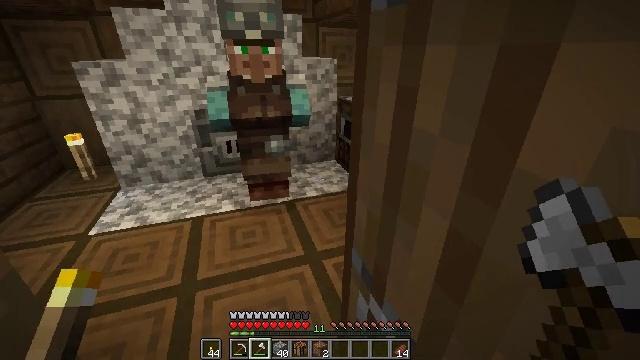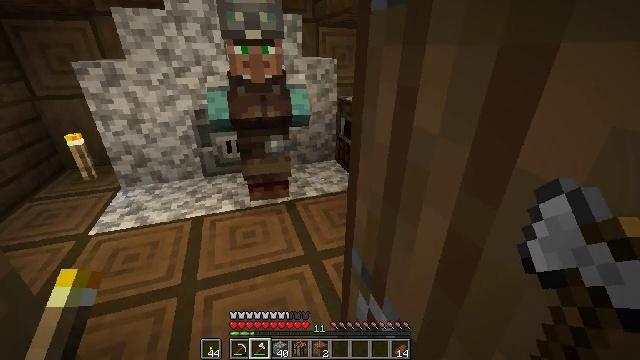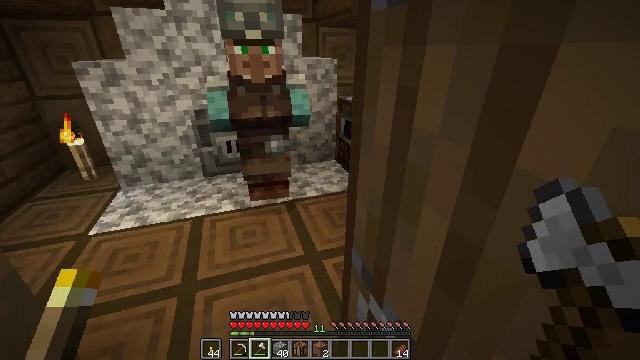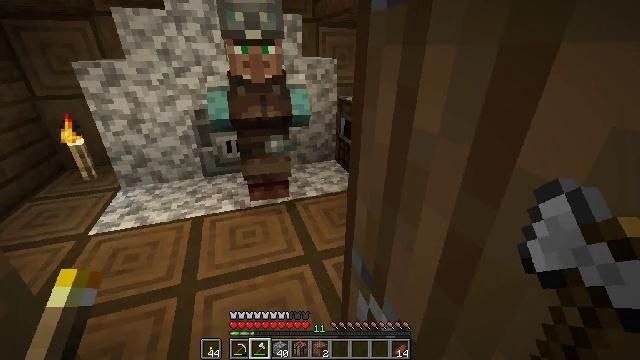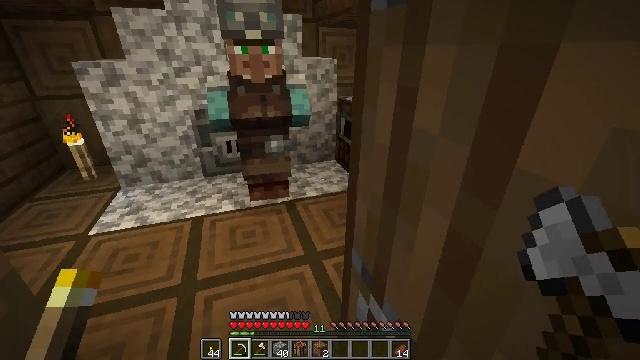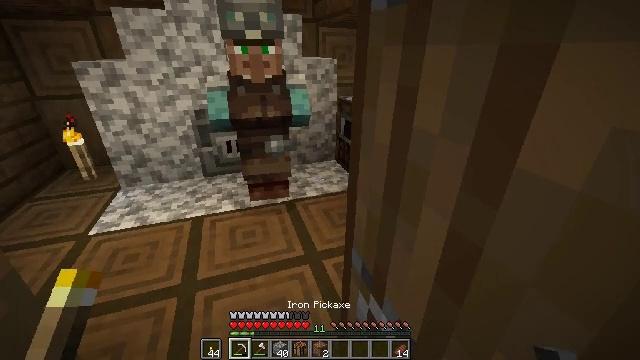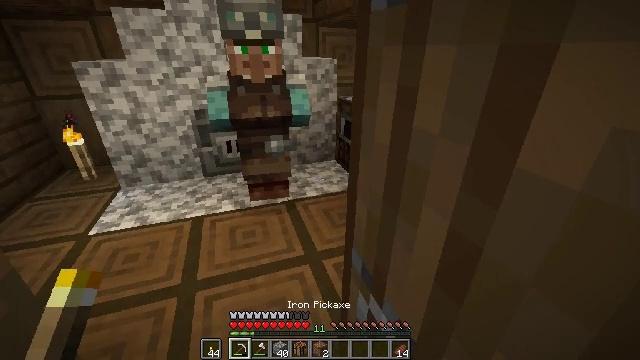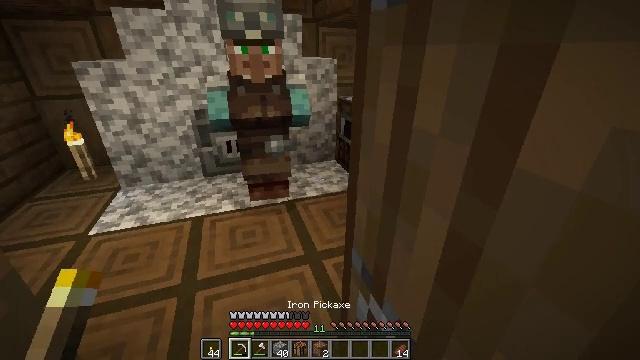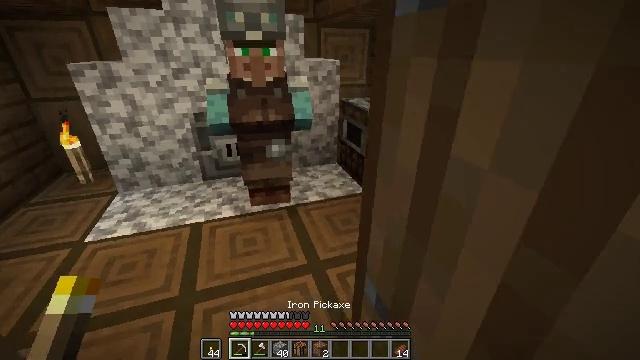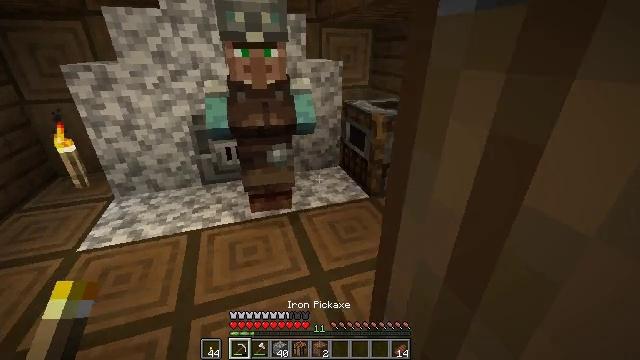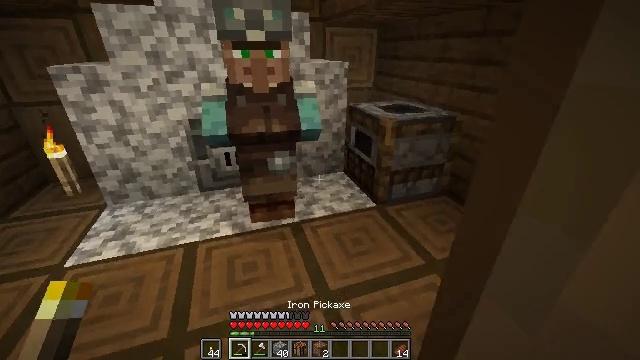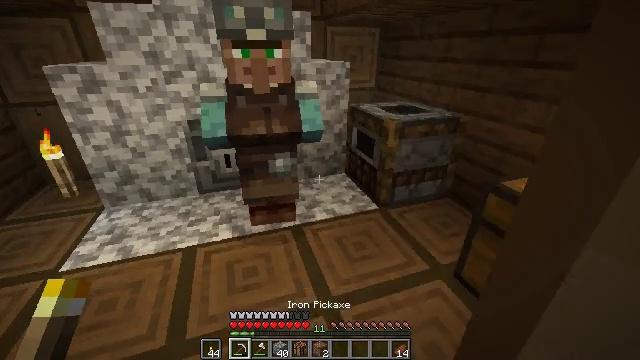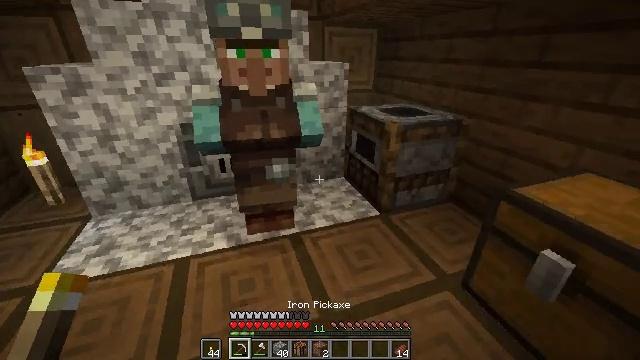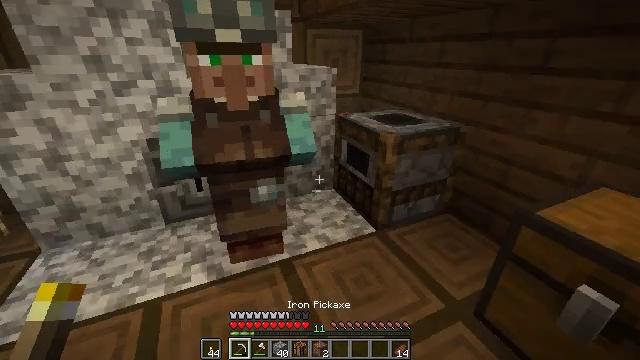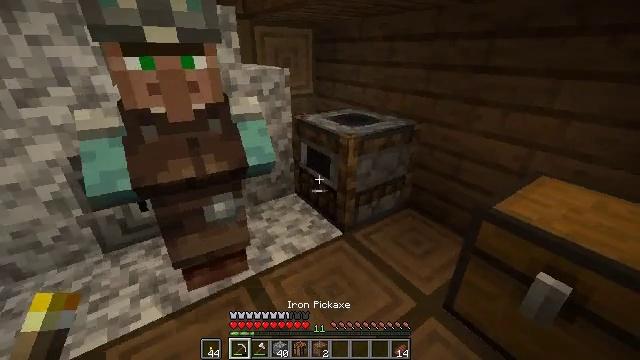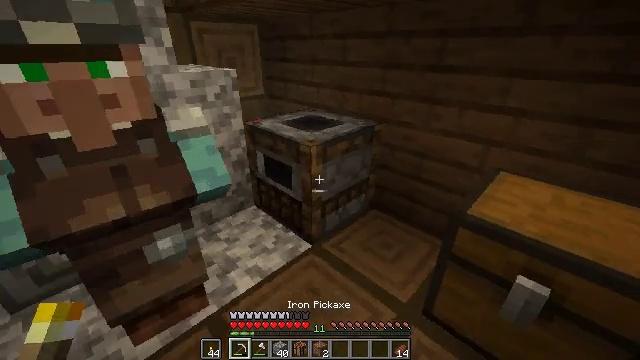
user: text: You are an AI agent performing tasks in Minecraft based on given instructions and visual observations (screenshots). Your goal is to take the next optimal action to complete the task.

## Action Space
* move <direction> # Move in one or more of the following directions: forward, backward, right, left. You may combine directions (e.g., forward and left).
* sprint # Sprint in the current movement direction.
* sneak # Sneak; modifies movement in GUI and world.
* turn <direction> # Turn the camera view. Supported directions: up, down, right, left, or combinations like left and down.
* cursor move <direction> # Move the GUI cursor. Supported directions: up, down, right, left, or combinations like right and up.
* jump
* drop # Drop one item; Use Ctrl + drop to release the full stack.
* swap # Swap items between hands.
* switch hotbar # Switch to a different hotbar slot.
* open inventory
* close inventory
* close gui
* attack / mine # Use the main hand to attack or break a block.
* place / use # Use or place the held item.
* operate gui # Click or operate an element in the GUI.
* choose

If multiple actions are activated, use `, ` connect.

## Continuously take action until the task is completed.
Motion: motion action
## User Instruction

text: Destroy the smoker to move it.
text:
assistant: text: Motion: no_op
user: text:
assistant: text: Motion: no_op
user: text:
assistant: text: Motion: no_op
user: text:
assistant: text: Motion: switch to hotbar 1
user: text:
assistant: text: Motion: switch to hotbar 1
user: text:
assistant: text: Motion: switch to hotbar 1
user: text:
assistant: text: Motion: no_op
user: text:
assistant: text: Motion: move forward
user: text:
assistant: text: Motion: move forward
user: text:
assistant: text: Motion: move forward
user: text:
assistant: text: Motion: move forward
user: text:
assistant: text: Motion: move forward, turn right
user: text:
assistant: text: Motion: move forward, turn right
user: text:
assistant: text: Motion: move forward, turn right
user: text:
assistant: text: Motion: move forward, turn right
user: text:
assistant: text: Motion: move forward, turn right
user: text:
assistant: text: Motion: move forward and move right
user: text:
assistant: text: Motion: move forward and move right, turn left
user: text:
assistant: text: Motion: move forward, turn left
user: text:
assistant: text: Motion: turn left, attack / mine
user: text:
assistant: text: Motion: turn left and down, attack / mine
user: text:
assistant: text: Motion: turn left, attack / mine
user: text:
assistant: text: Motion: attack / mine
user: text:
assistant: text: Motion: attack / mine
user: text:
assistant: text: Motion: attack / mine
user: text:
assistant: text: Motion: attack / mine
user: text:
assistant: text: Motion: attack / mine
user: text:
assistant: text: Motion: attack / mine
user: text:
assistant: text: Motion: attack / mine
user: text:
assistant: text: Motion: attack / mine